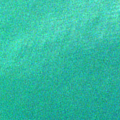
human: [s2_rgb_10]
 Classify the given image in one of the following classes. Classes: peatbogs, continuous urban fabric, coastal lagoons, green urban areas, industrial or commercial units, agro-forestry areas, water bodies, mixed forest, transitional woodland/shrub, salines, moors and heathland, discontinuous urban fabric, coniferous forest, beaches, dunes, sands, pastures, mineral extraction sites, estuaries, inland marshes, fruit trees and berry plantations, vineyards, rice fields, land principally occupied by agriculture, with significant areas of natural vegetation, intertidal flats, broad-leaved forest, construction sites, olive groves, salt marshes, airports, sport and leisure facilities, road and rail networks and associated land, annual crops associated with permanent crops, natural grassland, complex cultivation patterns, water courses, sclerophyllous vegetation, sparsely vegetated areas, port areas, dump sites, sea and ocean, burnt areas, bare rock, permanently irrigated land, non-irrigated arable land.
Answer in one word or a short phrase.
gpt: sea and ocean